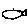
Label: fish